Field crop: tomato
Growth stage: 1
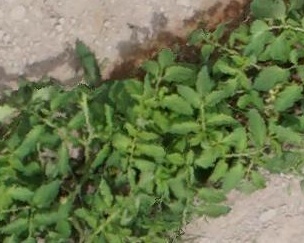
Species: tomato